Question: The goal is to place a certain number of queens so that there is one queen in each row and column. Queens cannot attack each other, and newly placed queens cannot be captured by existing knights, but there is no need to consider whether knights can be attacked by queens. Each square on the board has a specific color, representing the cost of placing a new queen on that square. The goal is to minimize this cost while meeting these requirements (considering only the minimum cost incurred by newly added queens).
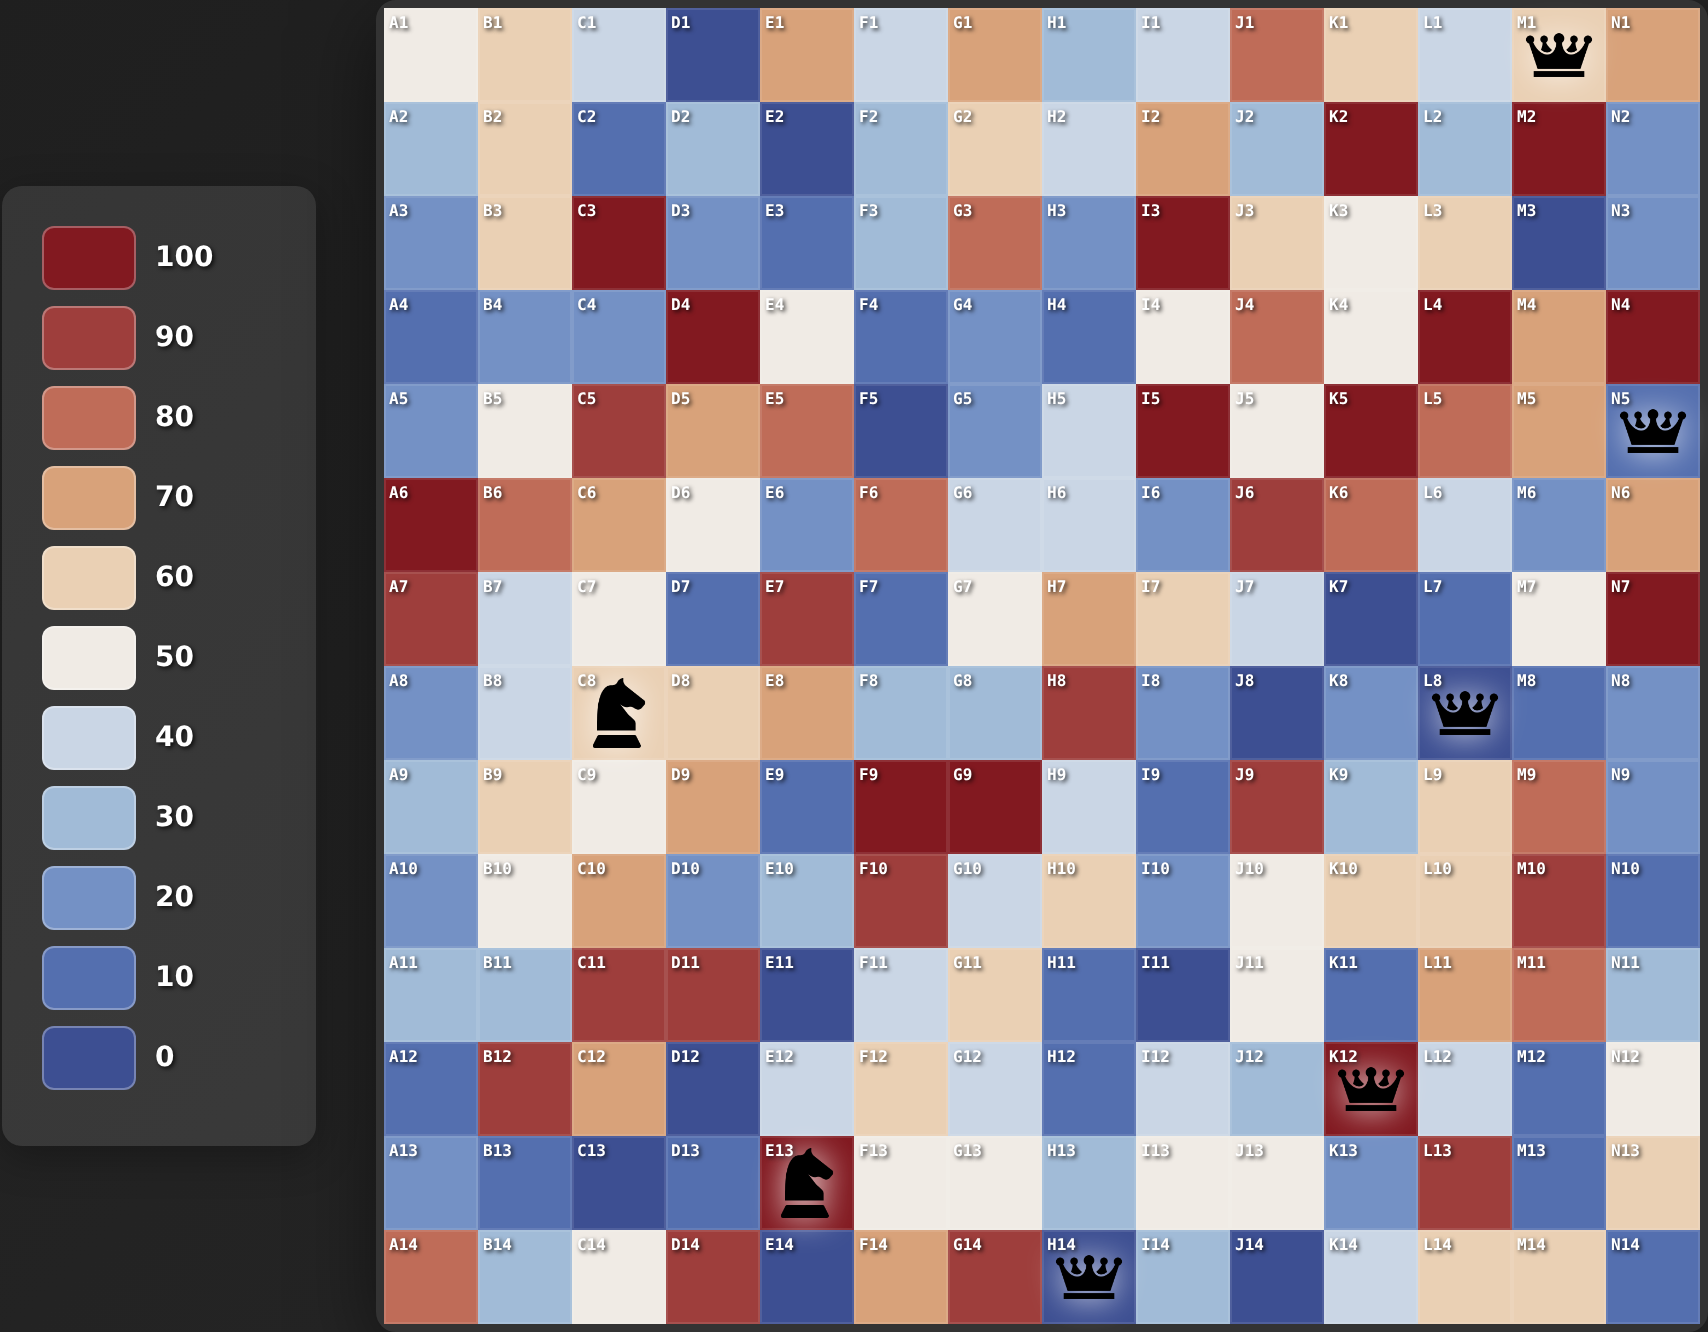
Answer: 370